Question: I am using Twitter's Bootstrap framework for a new ASP.NET (MVC) application. All it fine, but I have a problem with my Site.css file not being used correctly. I had recognized that this .css file was causing my 'navbar' to have too big of a margin at the top:

The offending item is the 50px highlighted in the Chrome dialog. I looked in my Style.css and indeed the 'body' 'padding-top' 50px.
'''
body {
padding-top: 50px;
padding-bottom: 20px;
}
'''
So I changed this to
'''
body {
padding-top: 20px;
padding-bottom: 20px;
}
'''
But the problems remains and when I inspect the item it still says 50px in Site.css in the Chrome dialog.
---
The code for the _Layout.cshtml file is:
'''
<!DOCTYPE html>
<html>
<head>
<meta charset="utf-8" />
<meta name="viewport" content="width=device-width, initial-scale=1.0">
<title>
@String.Format("{0} - {1}",
ViewBag.Title,
VisasysNET.Utilities.Constants.Visasys)
</title>
@Styles.Render("~/Content/css")
@Scripts.Render("~/bundles/modernizr")
</head>
<body>
<div class="container">
<div class="navbar navbar-default" role="navigation">
<div class="container-fluid">
<div class="navbar-header">
<button type="button"
class="navbar-toggle"
data-toggle="collapse"
data-target=".navbar-collapse">
<span class="sr-only">Toggle navigation</span>
<span class="icon-bar"></span>
<span class="icon-bar"></span>
<span class="icon-bar"></span>
</button>
@Html.ActionLink(VisasysNET.Utilities.Constants.Visasys,
"Index", "Home", null, new { @class = "navbar-brand" })
</div>
<div class="navbar-collapse collapse">
<ul class="nav navbar-nav">
<li class="active">@Html.ActionLink("Home", "Index", "Home")</li>
<li>@Html.ActionLink("Consultancy", "Index", "Consultancy")</li>
<li>@Html.ActionLink("Products", "Index", "Products")</li>
<li>@Html.ActionLink("Our Clients", "Index", "OurClients")</li>
<li>@Html.ActionLink("About", "About", "Home")</li>
<li>@Html.ActionLink("Contacts", "Index", "Contacts")</li>
</ul>
@Html.Partial("_LoginPartial")
</div>
</div> <!--container-fluid-->
</div> <!--navbar-->
@RenderBody()
<hr />
<footer>
<p>
&copy;
@String.Format("{0} - {1}",
DateTime.Now.Year,
VisasysNET.Utilities.Constants.Visasys)
</p>
</footer>
@*</div>*@
@Scripts.Render("~/bundles/jquery")
@Scripts.Render("~/bundles/bootstrap")
@RenderSection("scripts", required: false)
</div>
</body>
</html>
'''
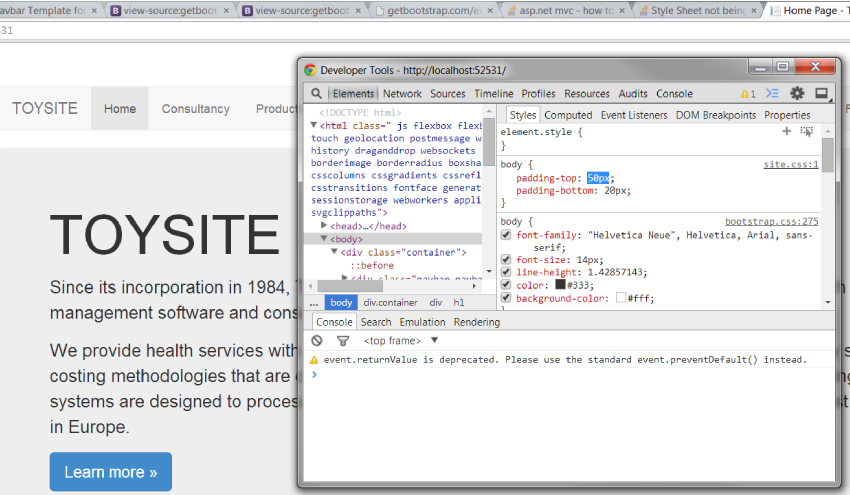
Answer: Sounds like a caching issue. Hold down CTRL and Press F5 in your browser.